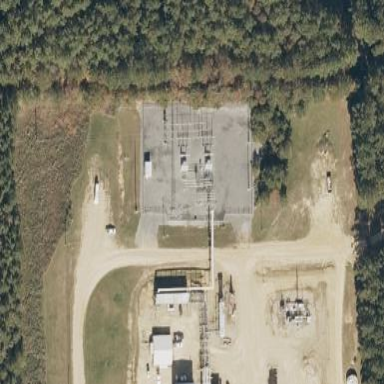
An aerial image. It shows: Industrial substation surrounded by fence.